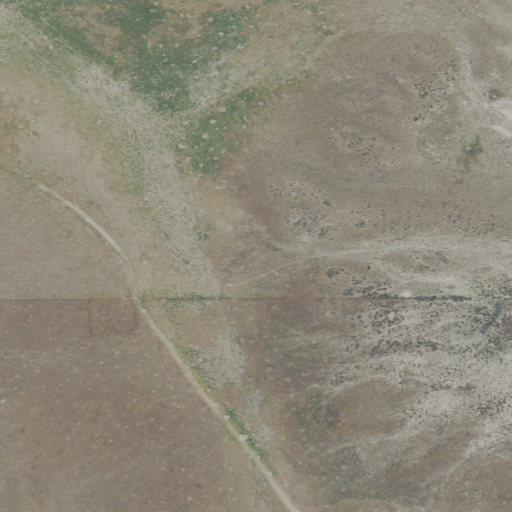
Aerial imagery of depression(s) in Oregon named The Basin containing grassland and shrub